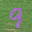
Label: 9